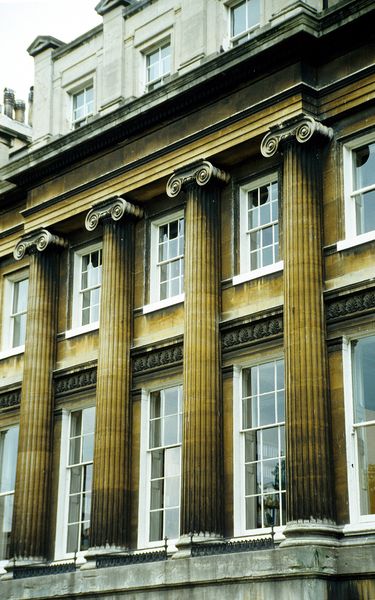
Titel: Westseite, Museumsgebäude, Ionische Säulenordnung
Standort: Bath
Institution: Queens Square
Schlagwörter: gestein, himmel, schatten, weiß, gelb, ocker, stadt, ausschnitt, braun, bunt, fenster, glas, grau, licht, pfeiler, schwarz, säule, säulen, dach, gebäude, haus, schloss, beige, alt, wand, architektur, sockel, stein, steine, spiegel, spiegelung, gitter, gold, klassizismus, england, front, kamine, rund, kanneliert, kannelierung, balkon, relief, terrasse, ansicht, fassade, moderne, giebel, mauer, sprossenfenster, pilaster, hotel, detail, symmetrie, widerschein, geländer, stufen, lichtreflexe, foto, fotografie, oben, photographie, unten, griff, vier, schmutz, veranda, wohnhaus, fensterrahmen, sprossen, beton, tageslicht, symmetrisch, scheibe, architrav, kapitelle, kapitell, photo, halbrund, fries, portal, villa, sims, gesims, risalit, voluten, sandstein, architrave, farbfoto, untersicht, landhaus, ionisch, portikus, rückgebäude, aussen, ionische säulen, kanneluren, etagen, gaube, tempel, basis, dorisch, golden, gülden, kannelüren, dreiecke, fenstersprossen, schaft, pagode, bau, englisch, rillen, landsitz, relieff, klassisch, gebälk, klassizistisch, fenser, etage, hausfront, attika, giebelchen, schäfte, faszien, faszienarchitrav, säulenordnung, fenstergiebel, halbsäulen, risalith, kaneluren, kanelluren, kannelur, ionische kapitelle, stadthaus, imposant, kalkstein, naturstein, behörde, adelssitz, kanellur, bath, wandsäulen, fototgrafie, attische basis, stuckverzierung, amt, vorblendung, fensstr, fensterbretter, veir, däulen, limestone, fenstwe, kallenuren